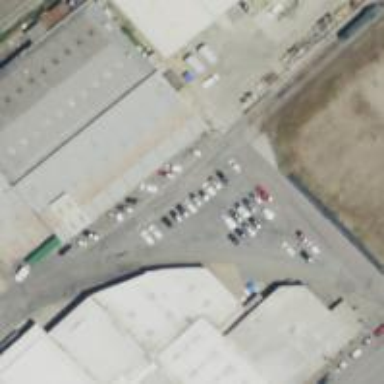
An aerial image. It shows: Rail spur service.